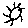
Label: sun